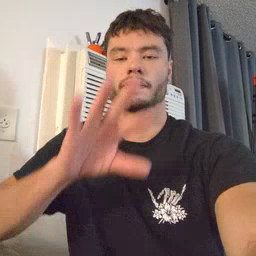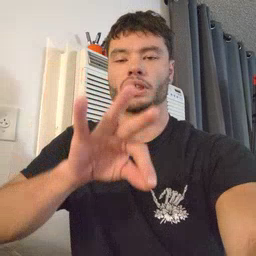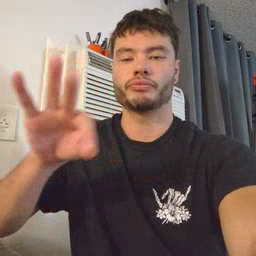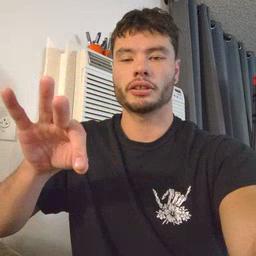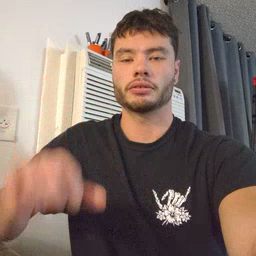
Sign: frenchfries